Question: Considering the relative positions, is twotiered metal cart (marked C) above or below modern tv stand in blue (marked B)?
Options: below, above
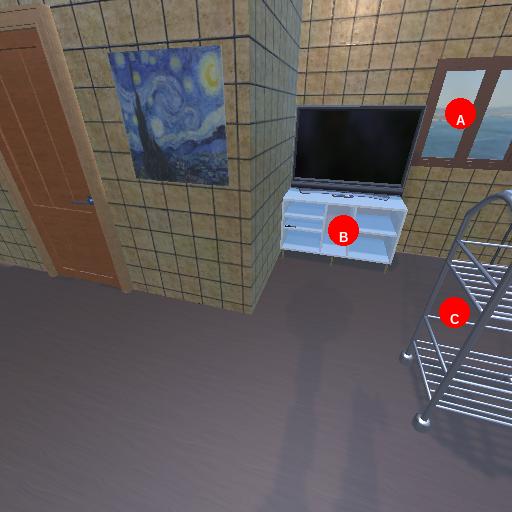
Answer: below